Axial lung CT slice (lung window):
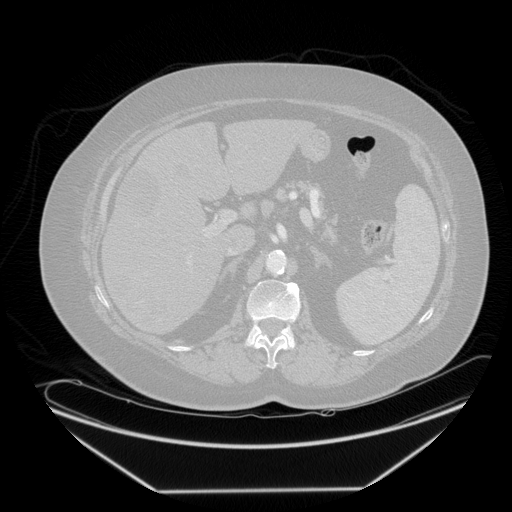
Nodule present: no